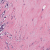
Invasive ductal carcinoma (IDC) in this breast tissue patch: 1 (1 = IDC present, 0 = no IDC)